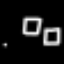
Label: square